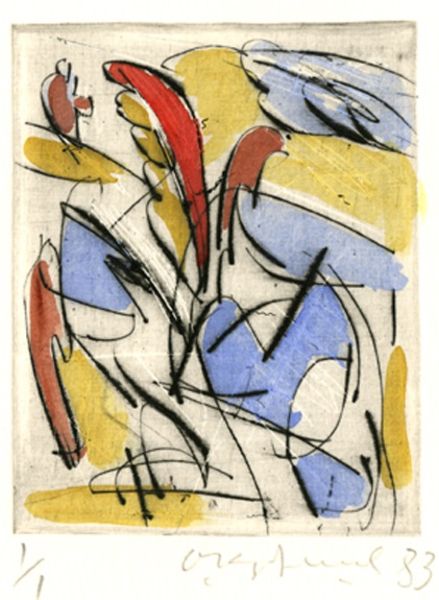
Titel: No. 755, No. 755
Künstler: Oleg Kudriashov
Standort: Amherst (Massachusetts, USA)
Institution: Mead Art Museum, Amherst College
Schlagwörter: blau, gelb, rot, expressionismus, blatt, blue, red, white, black, grey, modern, painting, yellow, print, striche, background, nature, water, paper, expression, oval, bird, cartoon, outline, sketch, muddy, movement, wings, abstract, bright, small, person, ink, rectangle, watercolor, colorful, circle, form, lines, shapes, figure, pale, charcoal, canvas, paint, blurred, round, organic, shape, magritte, negative, free, doodle, 1/1, primary, post-modern, blue red, 83, matt, savage